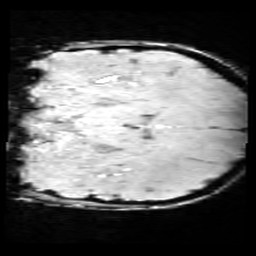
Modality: SWI
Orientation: coronal
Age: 9
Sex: male
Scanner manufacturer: siemens
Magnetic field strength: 3 T
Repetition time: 0.027 s
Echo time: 0.02 s